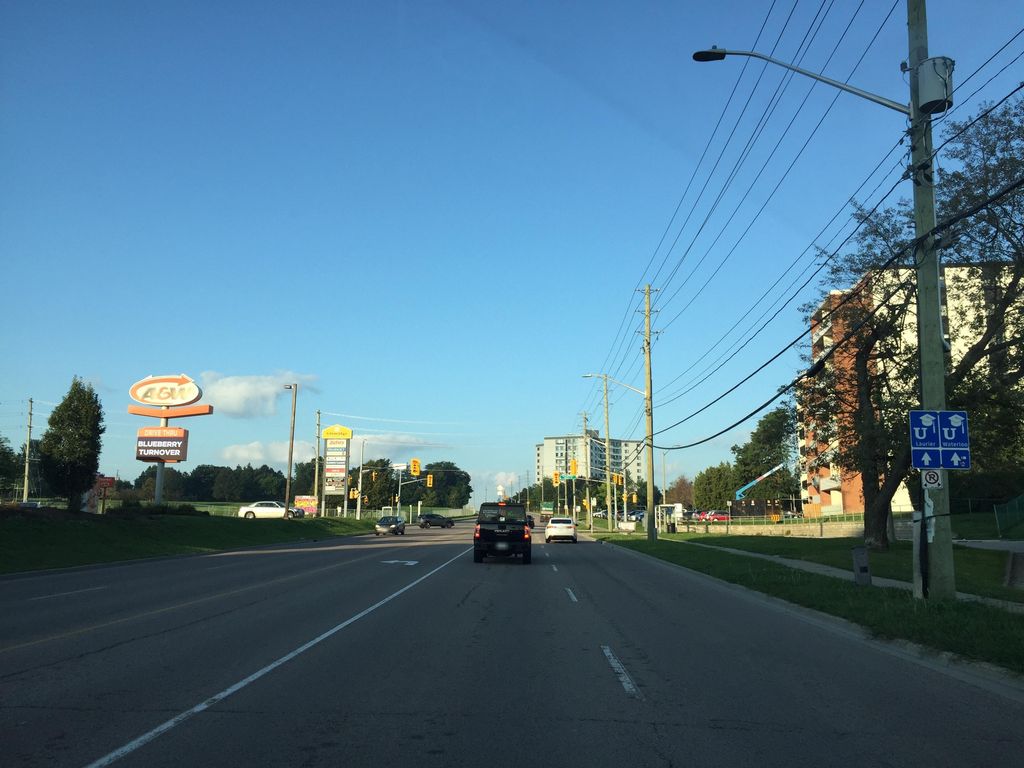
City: kitchener-waterloo